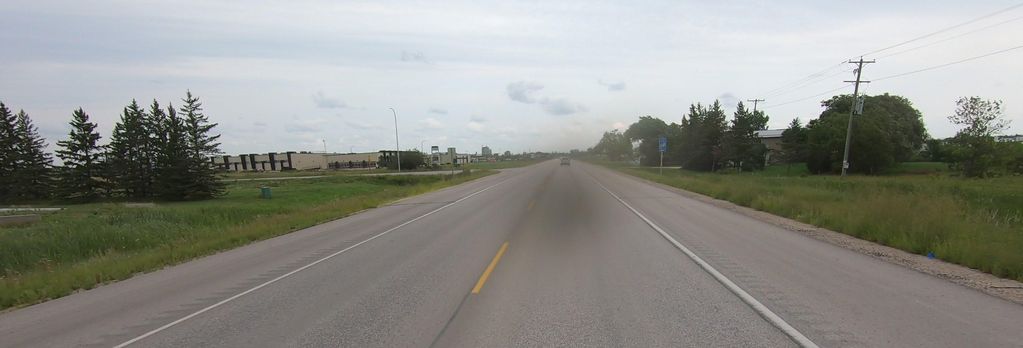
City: winnipeg